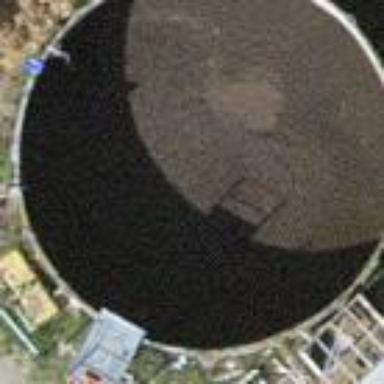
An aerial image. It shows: Storage tank that is man-made.